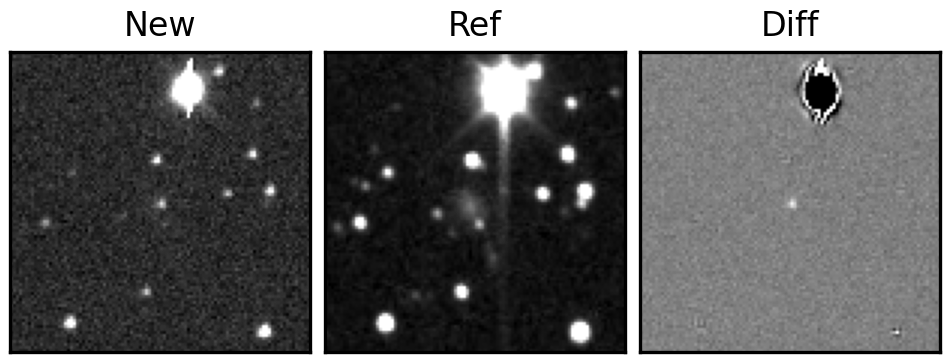
Label: real